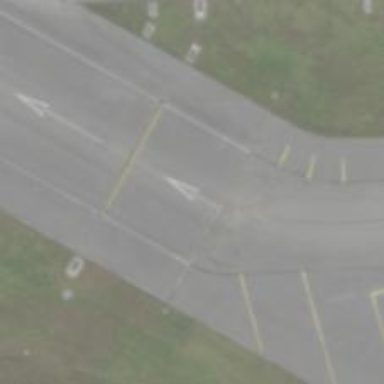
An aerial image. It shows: Asphalt runway with displaced threshold at airport.